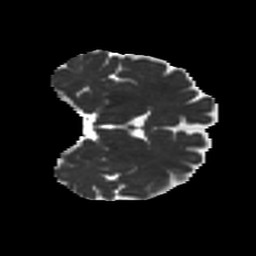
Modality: MD
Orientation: coronal
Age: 33
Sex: female
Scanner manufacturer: ge
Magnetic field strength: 3 T
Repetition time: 7.8 s
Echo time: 0.0606 s